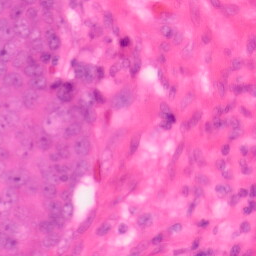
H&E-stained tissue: Colon